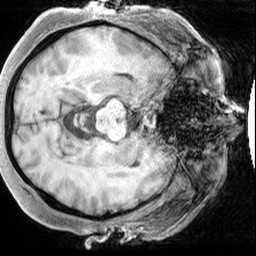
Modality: T1w
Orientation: axial
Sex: male
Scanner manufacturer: siemens
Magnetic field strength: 3 T
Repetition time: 2.3 s
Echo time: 0.00226 s